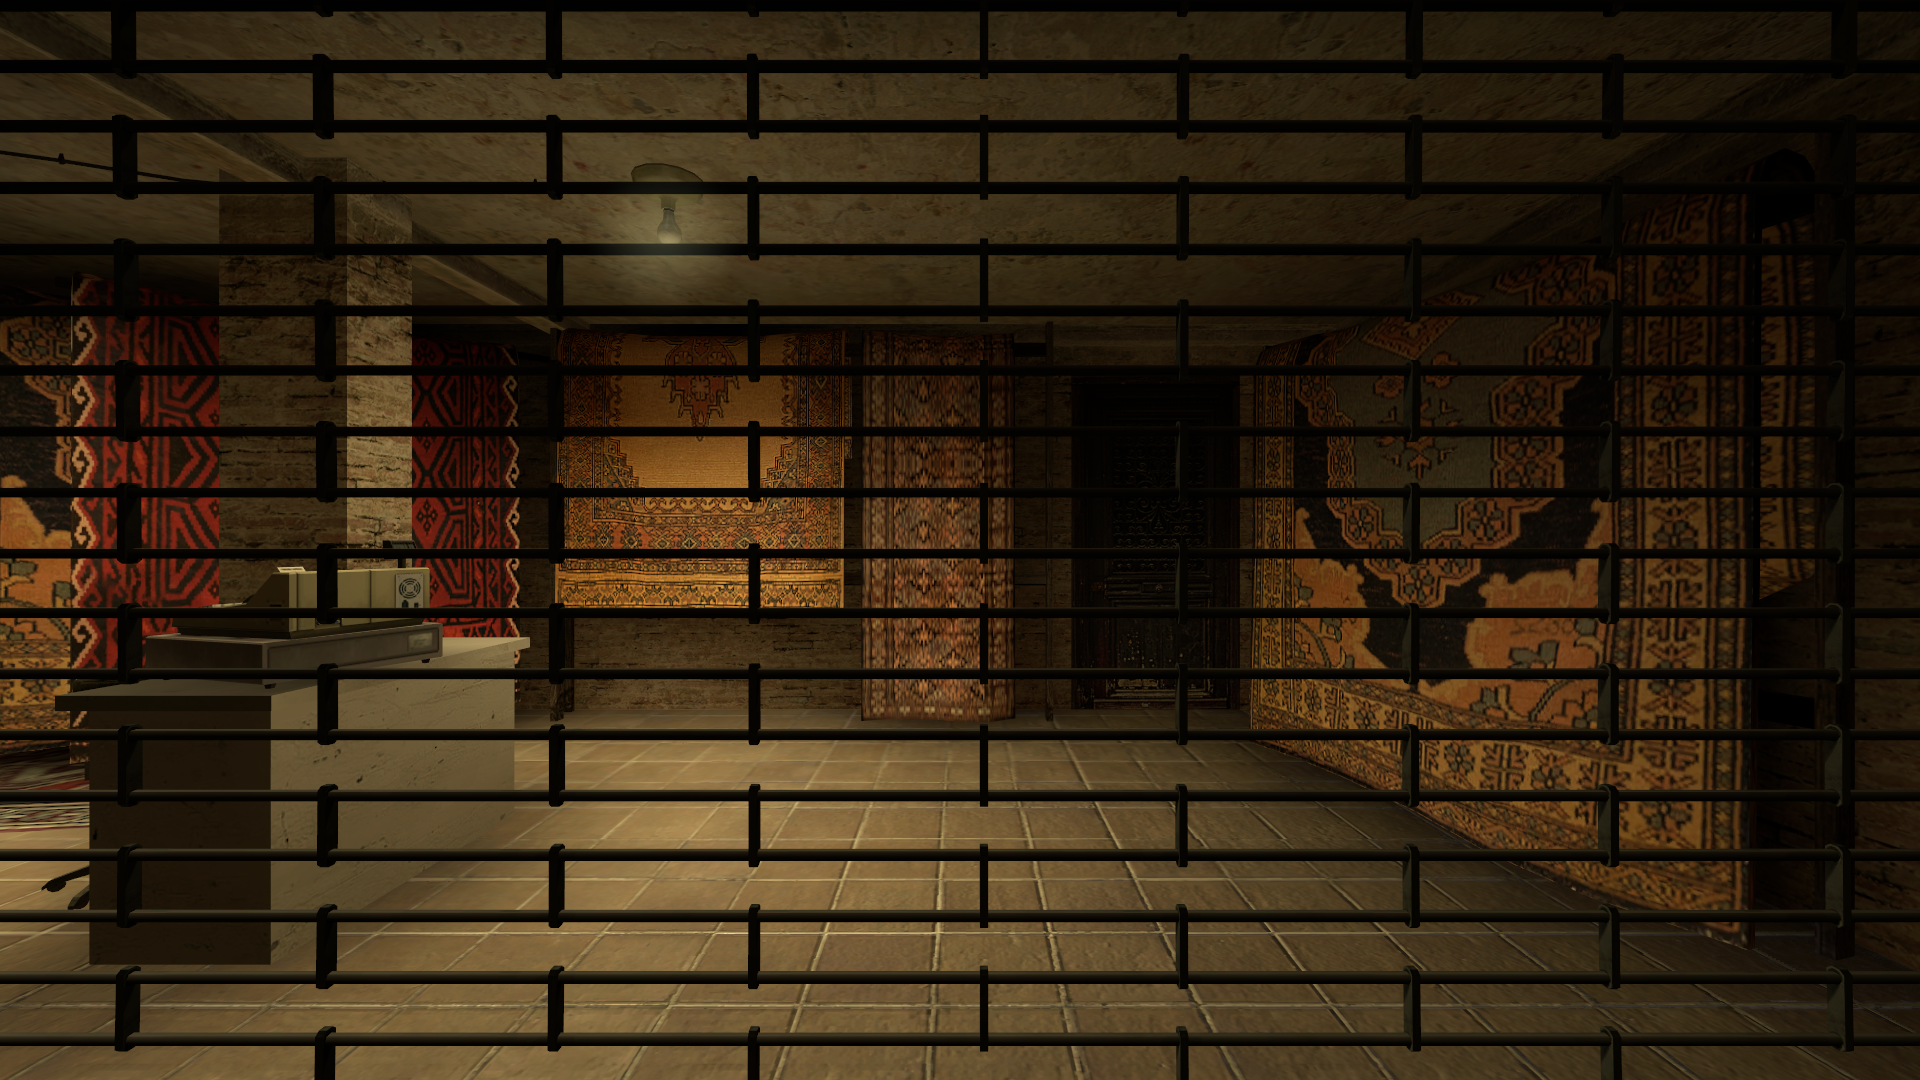
Map: de_mirage